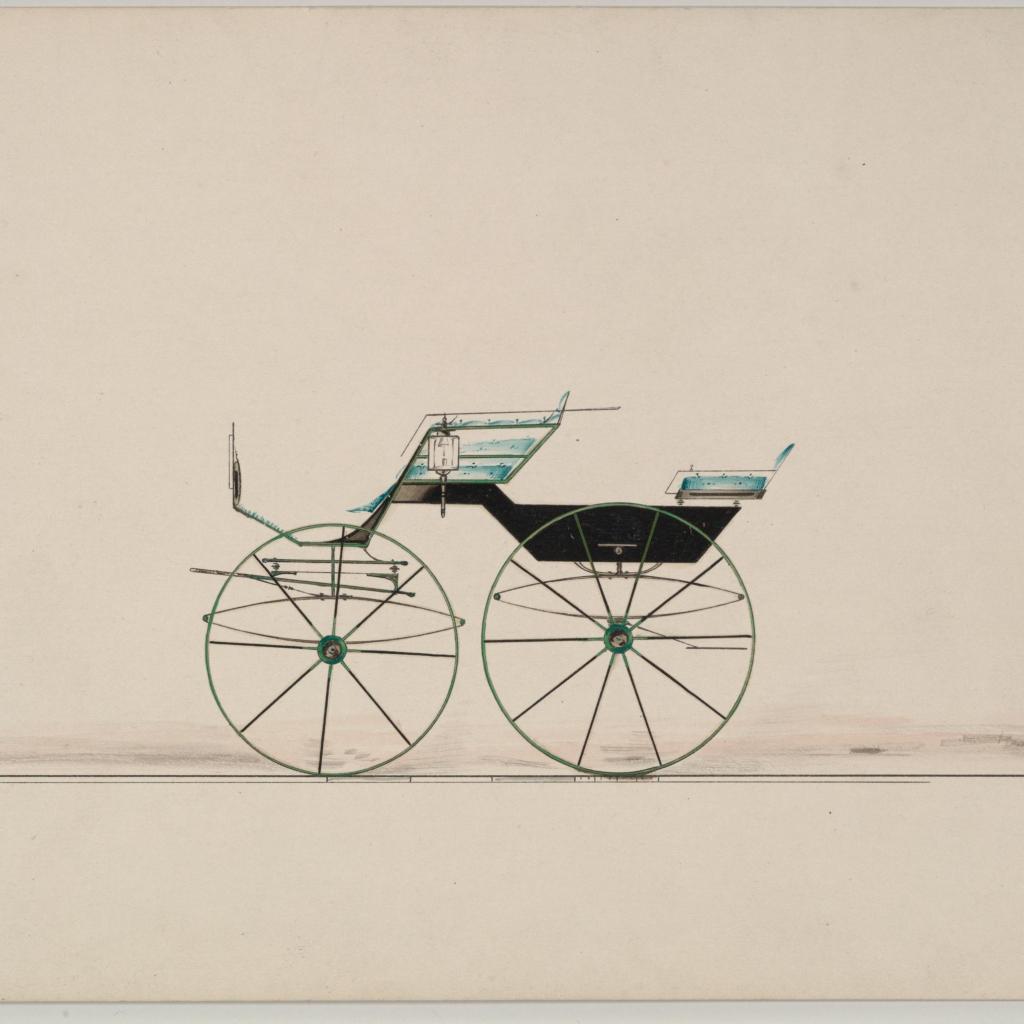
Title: Design for 4 seat Phaeton, no top (unnumbered)
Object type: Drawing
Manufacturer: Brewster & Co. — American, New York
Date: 1850–70
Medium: Pen and black ink, watercolor and gouache with gum arabic
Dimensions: sheet: 6 x 8 1/4 in. (15.2 x 21 cm)
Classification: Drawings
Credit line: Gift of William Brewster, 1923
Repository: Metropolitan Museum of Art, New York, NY